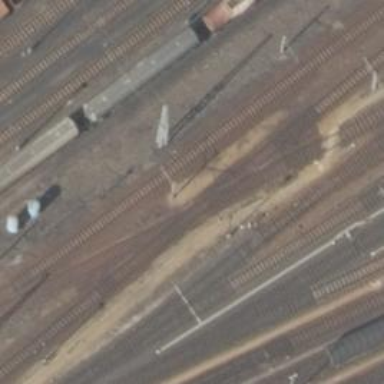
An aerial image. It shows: Railway switch.